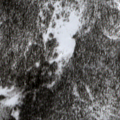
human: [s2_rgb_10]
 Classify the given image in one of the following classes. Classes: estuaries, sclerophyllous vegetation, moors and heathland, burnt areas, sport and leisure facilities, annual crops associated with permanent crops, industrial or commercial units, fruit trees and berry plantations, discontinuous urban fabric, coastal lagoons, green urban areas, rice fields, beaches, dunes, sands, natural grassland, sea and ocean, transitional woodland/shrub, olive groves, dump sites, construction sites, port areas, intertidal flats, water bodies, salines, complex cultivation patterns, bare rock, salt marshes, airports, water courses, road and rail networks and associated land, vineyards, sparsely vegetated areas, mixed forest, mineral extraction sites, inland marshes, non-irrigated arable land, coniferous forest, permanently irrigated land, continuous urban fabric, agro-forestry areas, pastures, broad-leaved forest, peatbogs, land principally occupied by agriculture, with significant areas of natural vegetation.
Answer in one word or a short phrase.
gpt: coniferous forest, mixed forest